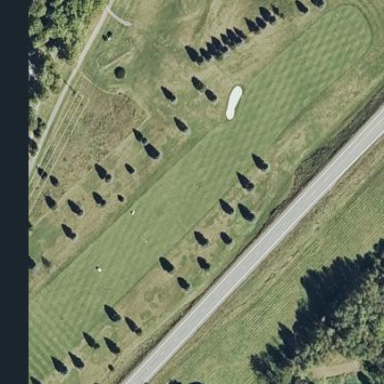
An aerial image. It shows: Grassy area designated as golf fairway.